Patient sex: F
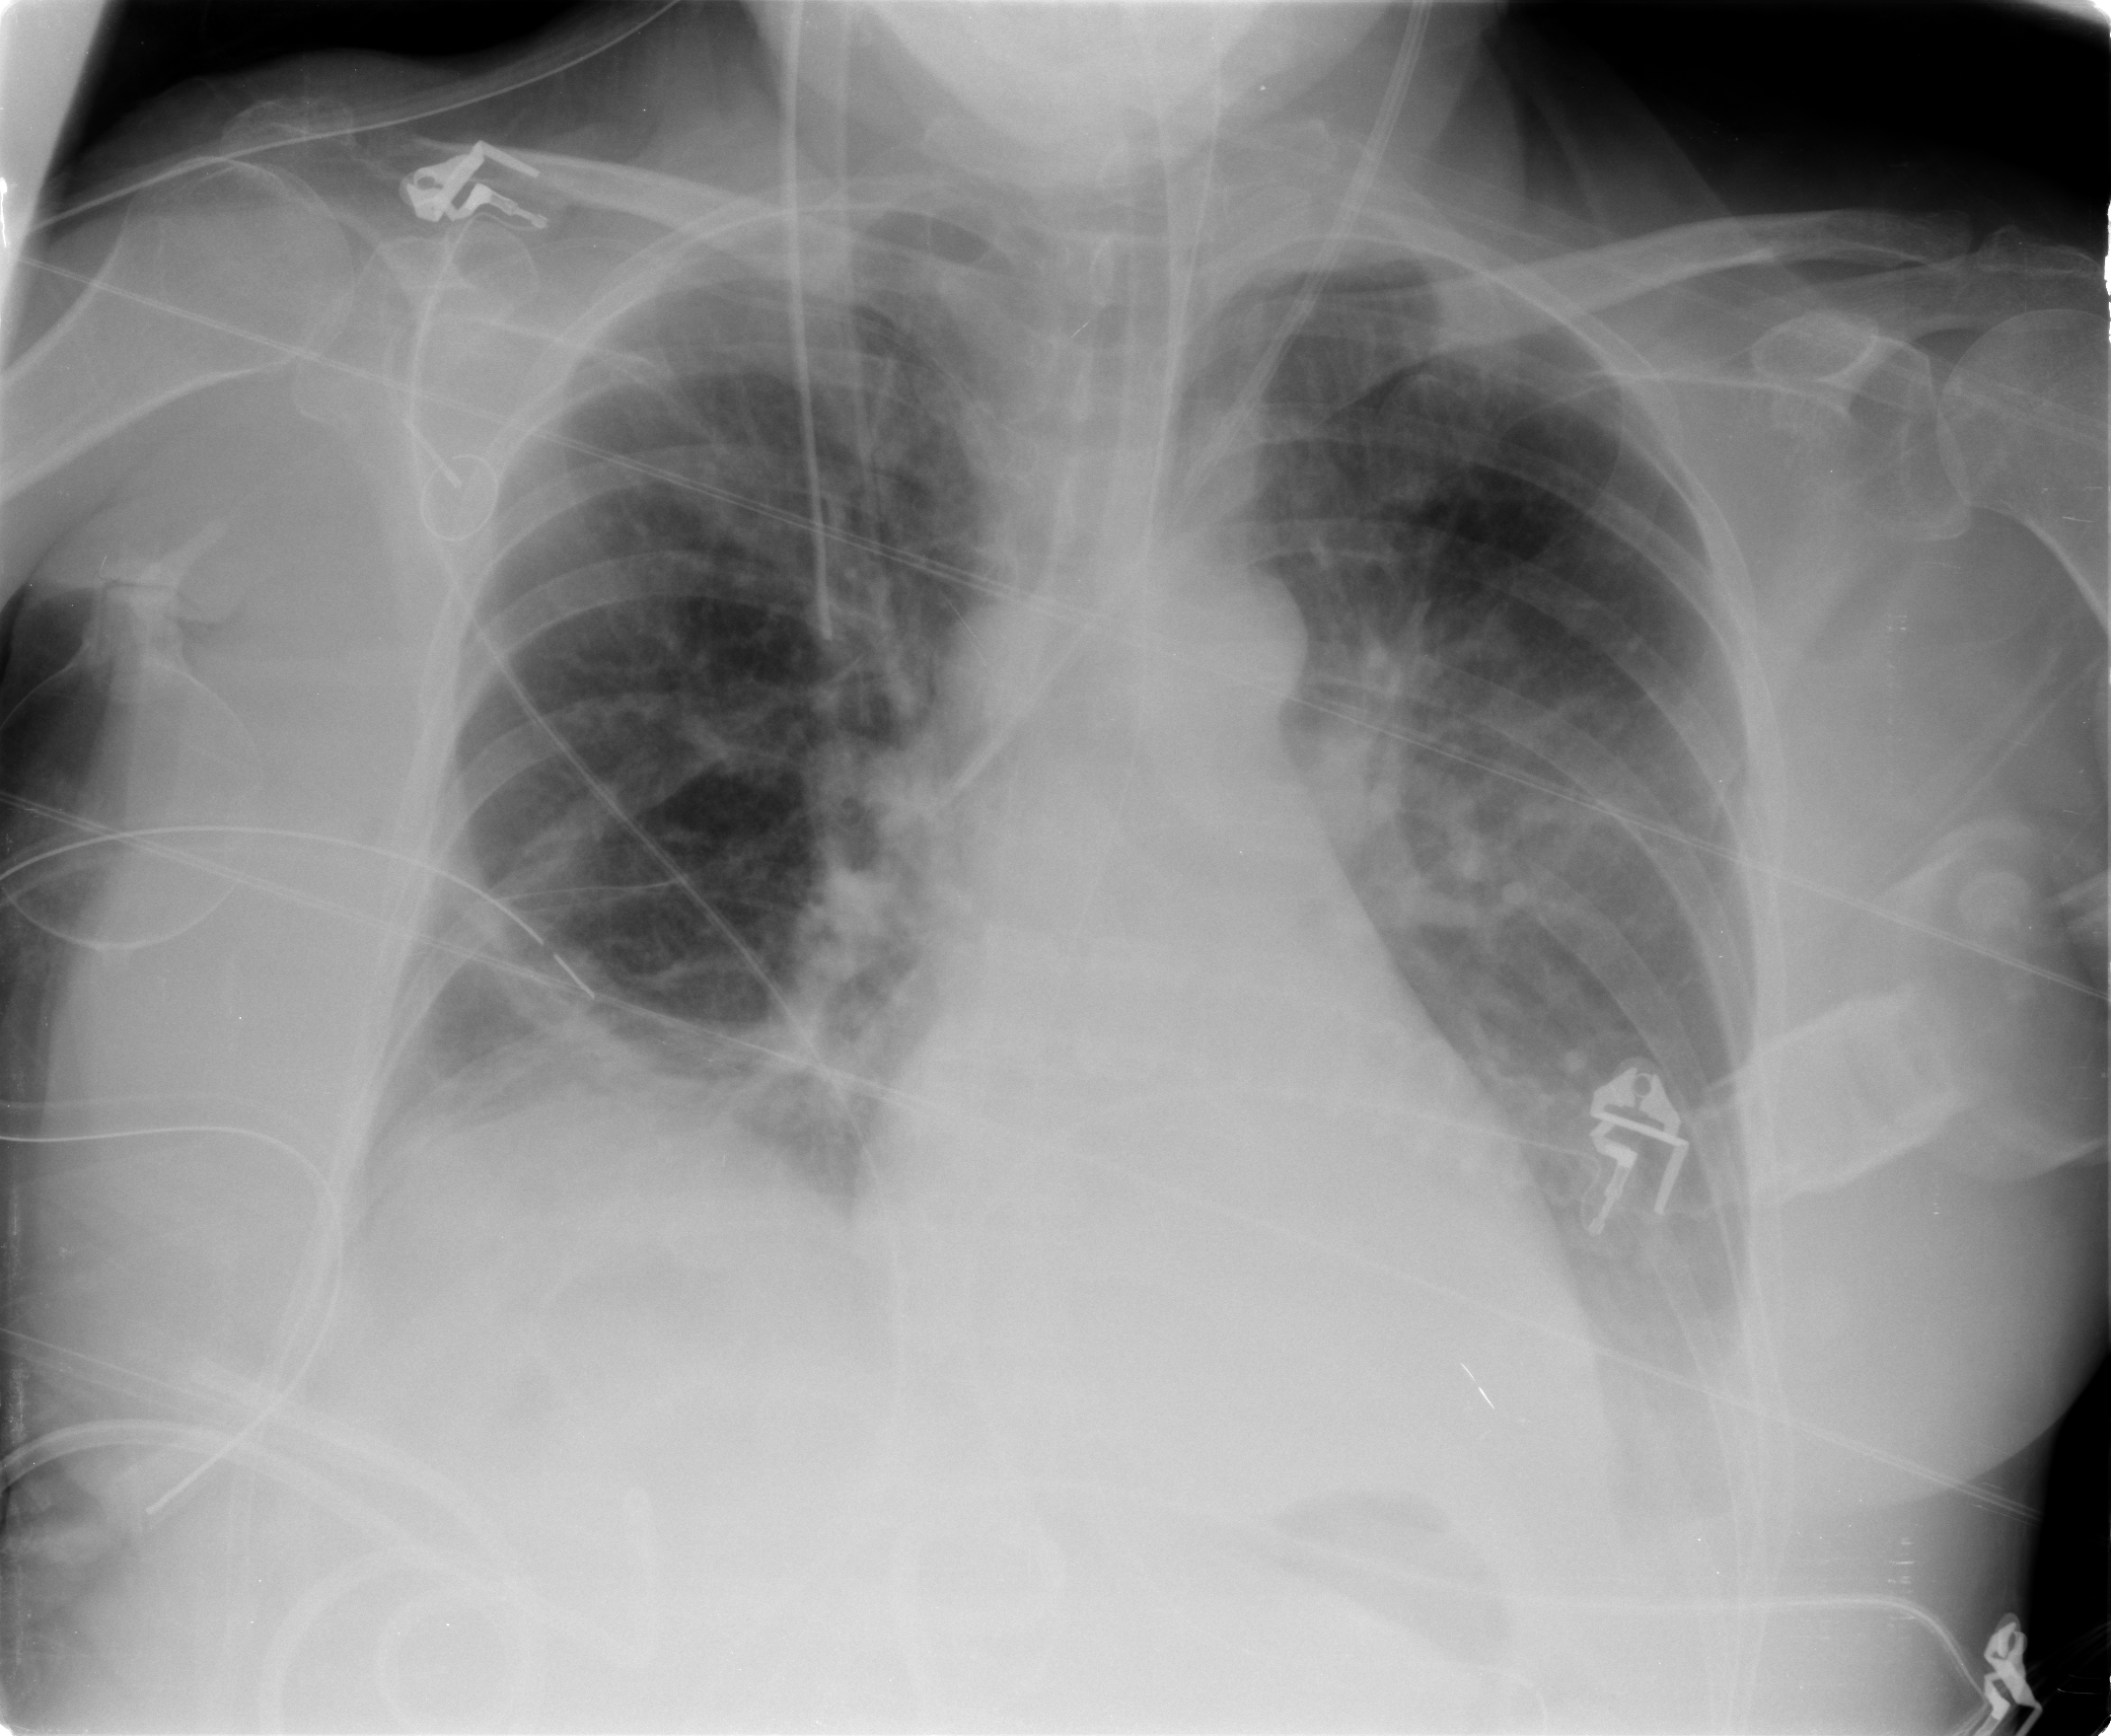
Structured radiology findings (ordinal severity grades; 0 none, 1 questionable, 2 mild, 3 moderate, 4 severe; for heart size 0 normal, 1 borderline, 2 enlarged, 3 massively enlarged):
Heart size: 0
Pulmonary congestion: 2
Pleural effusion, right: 2
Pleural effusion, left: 2
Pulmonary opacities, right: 0
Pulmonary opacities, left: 0
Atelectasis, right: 2
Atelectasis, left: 3